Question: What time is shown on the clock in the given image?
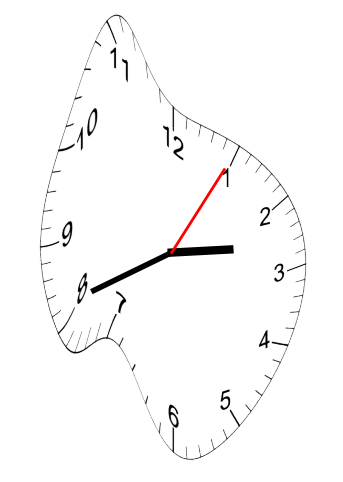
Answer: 02:41:05